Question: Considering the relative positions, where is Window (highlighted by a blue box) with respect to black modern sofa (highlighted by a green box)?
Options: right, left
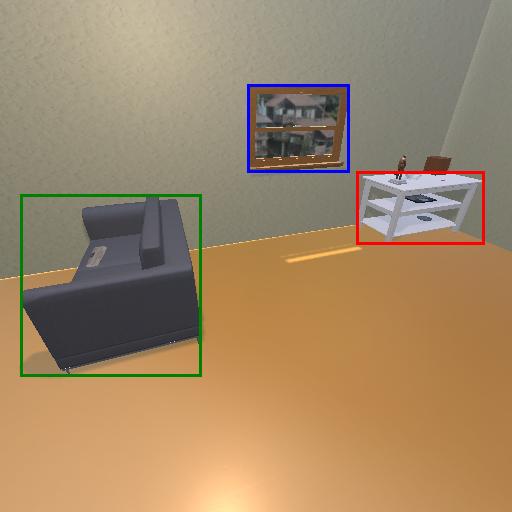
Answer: right